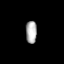
Tissue: prostate
Cell type: Epithelial cells
Senescence score: 0.3547
Nuclear area (px): 240
Mean DAPI intensity: 178.167